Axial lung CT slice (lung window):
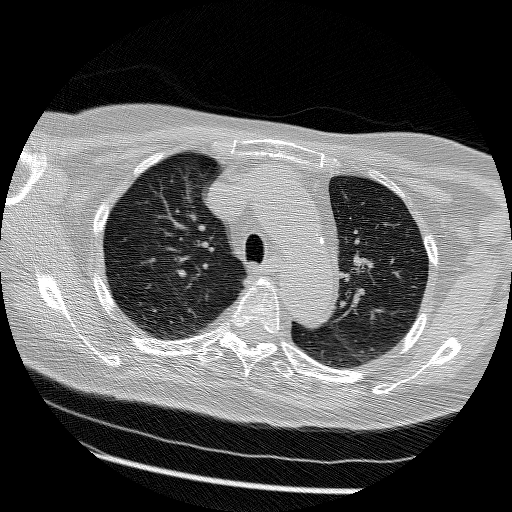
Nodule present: no